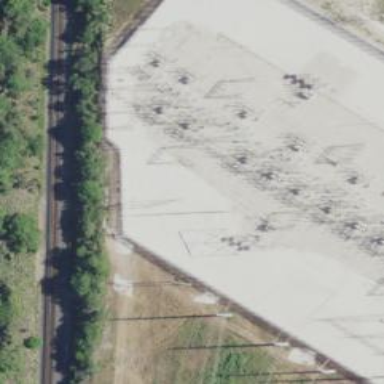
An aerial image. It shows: Switch used for power control.